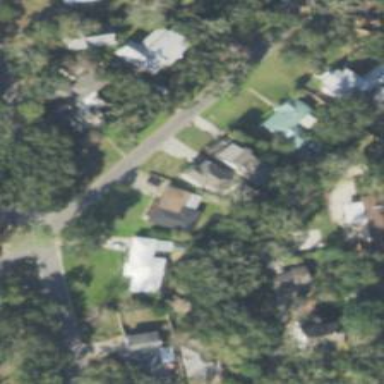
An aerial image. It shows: This residential area consists of single-family homes.